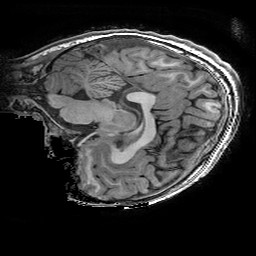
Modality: T1w
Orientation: sagittal
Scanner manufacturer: ge
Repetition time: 0.008096 s
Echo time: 0.00318 s